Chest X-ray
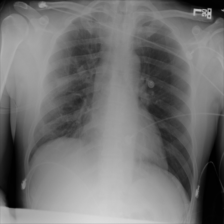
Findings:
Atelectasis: negative
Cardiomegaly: negative
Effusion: negative
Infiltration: negative
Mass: negative
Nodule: negative
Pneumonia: negative
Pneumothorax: negative
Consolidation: negative
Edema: negative
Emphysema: negative
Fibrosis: negative
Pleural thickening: negative
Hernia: negative